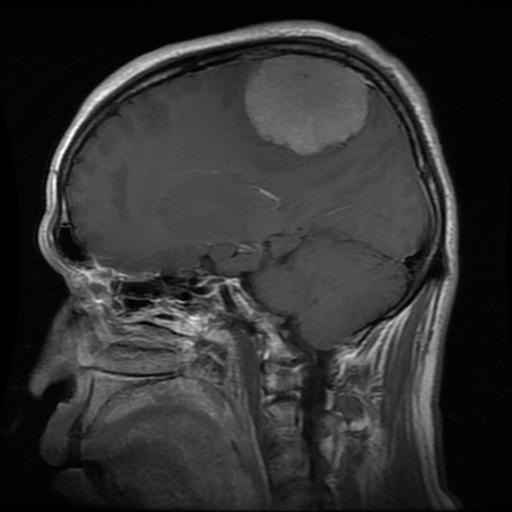
Label: meningioma